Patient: sex M, age 48
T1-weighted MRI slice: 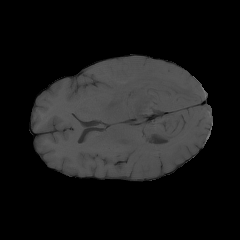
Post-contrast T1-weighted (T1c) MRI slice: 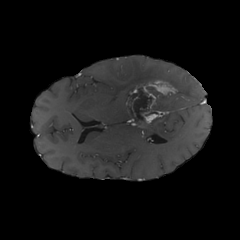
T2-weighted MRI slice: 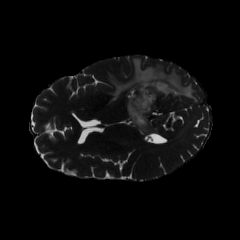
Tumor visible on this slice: yes
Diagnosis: Glioblastoma, IDH-wildtype
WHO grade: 4